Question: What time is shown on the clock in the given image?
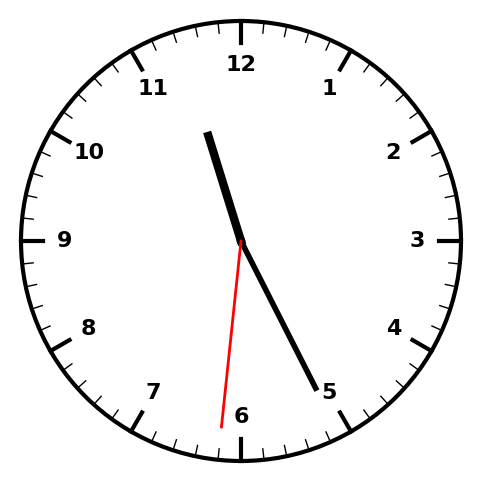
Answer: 11:25:31